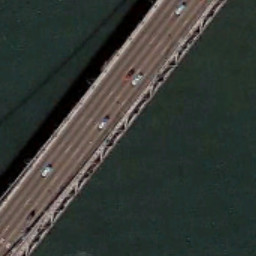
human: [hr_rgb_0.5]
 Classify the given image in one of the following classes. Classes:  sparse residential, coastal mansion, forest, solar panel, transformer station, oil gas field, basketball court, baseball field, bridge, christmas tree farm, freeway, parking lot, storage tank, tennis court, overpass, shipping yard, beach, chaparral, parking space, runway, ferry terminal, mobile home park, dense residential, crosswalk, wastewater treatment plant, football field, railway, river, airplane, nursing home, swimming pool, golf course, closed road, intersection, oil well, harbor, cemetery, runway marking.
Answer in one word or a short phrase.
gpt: bridge